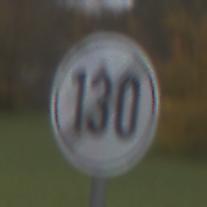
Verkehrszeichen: EndeGeschwindigkeit130
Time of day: Midday
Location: Outdoor (Suburban)
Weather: Overcast
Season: NotSpecified
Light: Natural